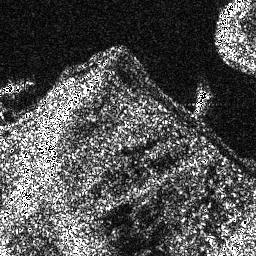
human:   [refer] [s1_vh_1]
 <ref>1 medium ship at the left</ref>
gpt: <box>[[0, 30, 12, 37, 0]]</box>